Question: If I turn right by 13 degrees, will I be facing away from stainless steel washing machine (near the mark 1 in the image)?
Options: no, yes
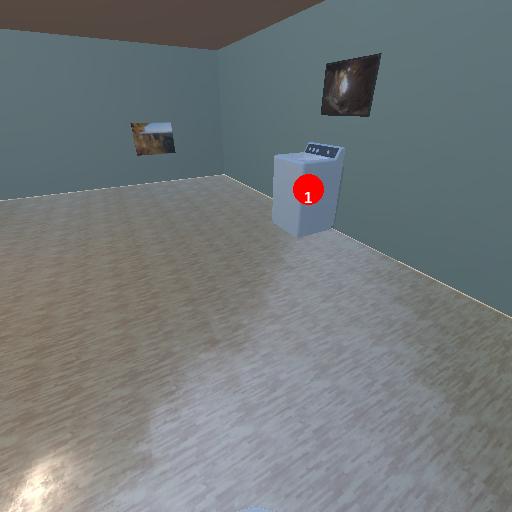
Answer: no